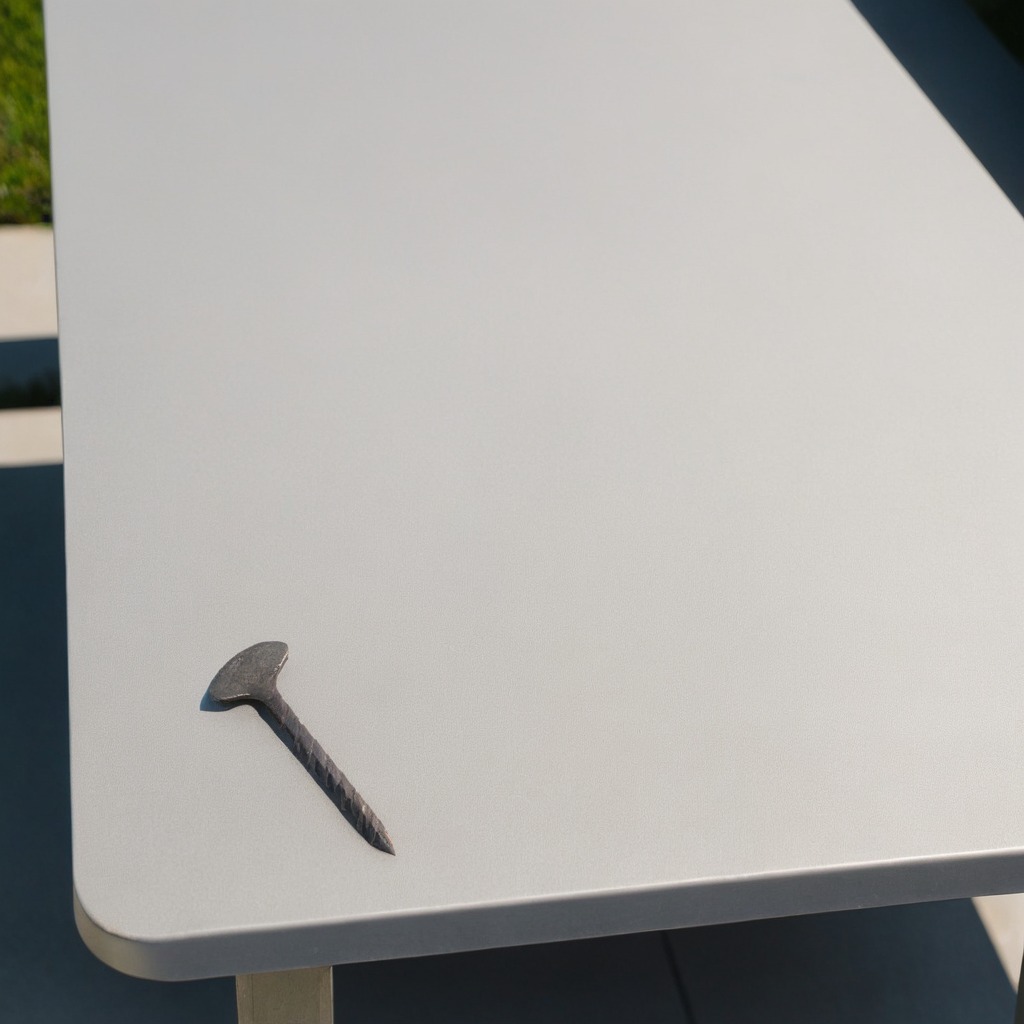
An iron nail is lying on the table.